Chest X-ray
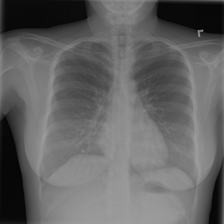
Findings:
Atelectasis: negative
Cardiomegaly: negative
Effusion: negative
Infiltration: negative
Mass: negative
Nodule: negative
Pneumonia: negative
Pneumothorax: negative
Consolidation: negative
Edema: negative
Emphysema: negative
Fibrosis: negative
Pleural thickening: negative
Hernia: negative